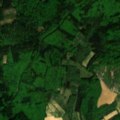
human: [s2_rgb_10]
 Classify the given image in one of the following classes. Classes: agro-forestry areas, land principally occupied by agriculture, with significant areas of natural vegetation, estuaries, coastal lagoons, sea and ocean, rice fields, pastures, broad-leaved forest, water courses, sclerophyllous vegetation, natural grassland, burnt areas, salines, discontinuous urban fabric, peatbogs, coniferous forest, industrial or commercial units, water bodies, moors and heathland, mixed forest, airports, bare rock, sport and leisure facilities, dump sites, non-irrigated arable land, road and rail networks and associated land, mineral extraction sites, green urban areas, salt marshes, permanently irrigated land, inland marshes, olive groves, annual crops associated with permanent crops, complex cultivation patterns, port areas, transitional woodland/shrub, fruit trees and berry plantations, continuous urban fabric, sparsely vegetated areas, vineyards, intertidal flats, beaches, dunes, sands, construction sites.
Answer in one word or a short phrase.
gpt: complex cultivation patterns, land principally occupied by agriculture, with significant areas of natural vegetation, broad-leaved forest, mixed forest